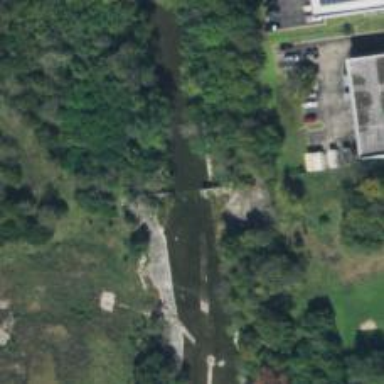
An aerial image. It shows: Weir along the waterway.